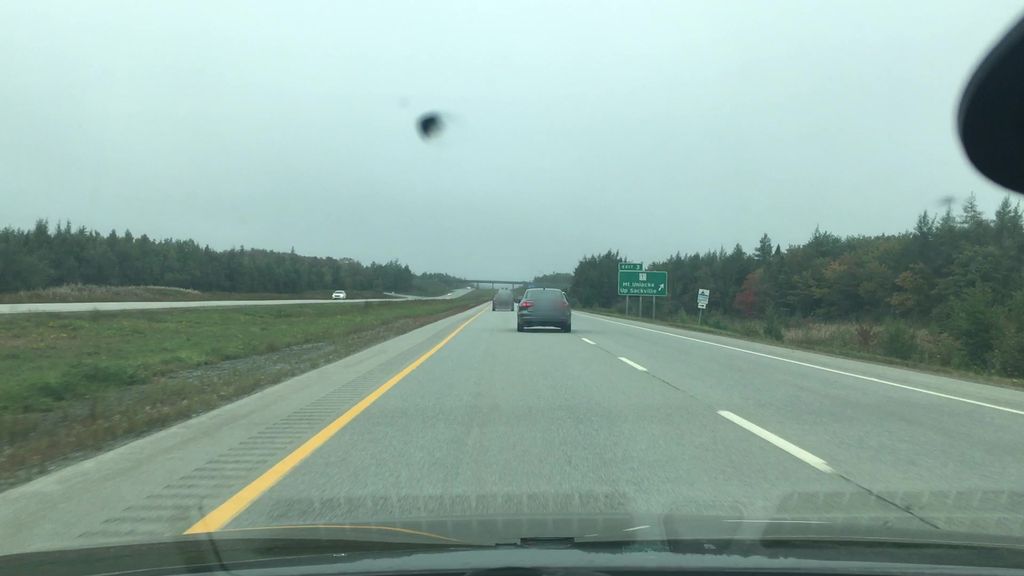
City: halifax